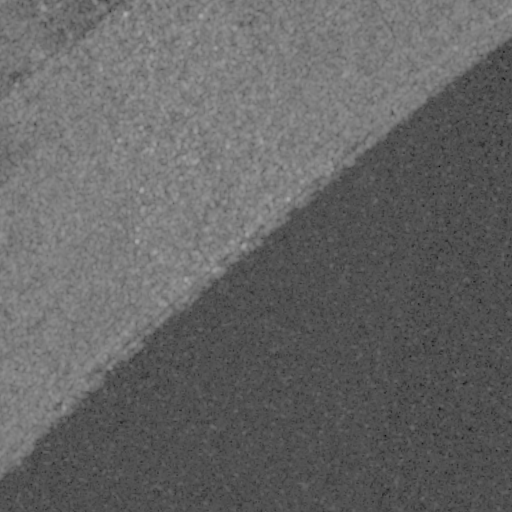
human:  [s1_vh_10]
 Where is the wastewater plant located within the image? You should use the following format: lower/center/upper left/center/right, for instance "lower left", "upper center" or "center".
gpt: The wastewater plant is located in the upper left of the image.
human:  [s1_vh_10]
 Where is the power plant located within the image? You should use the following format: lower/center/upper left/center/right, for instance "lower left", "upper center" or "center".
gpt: There is no power plant in the image.

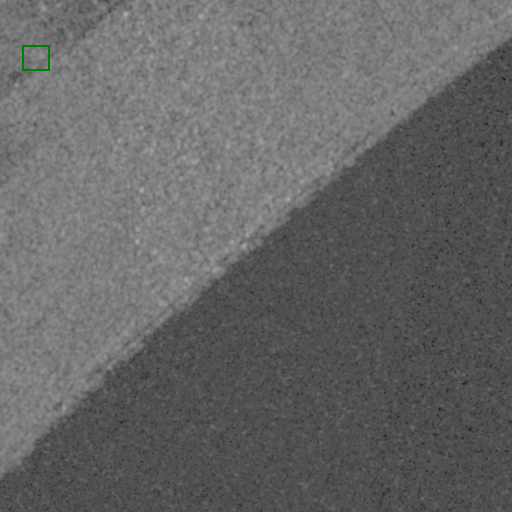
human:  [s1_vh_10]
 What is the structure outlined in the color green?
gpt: The structure outlined in green is a wastewater plant.
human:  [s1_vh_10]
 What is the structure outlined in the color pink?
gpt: There is no pink outline.